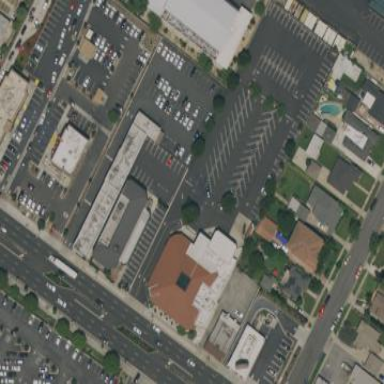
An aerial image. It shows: Commercial area.